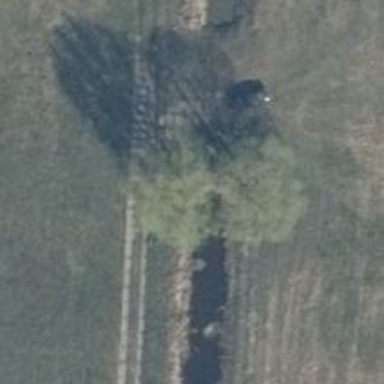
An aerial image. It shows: Single tag "natural: tree."